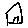
Label: house